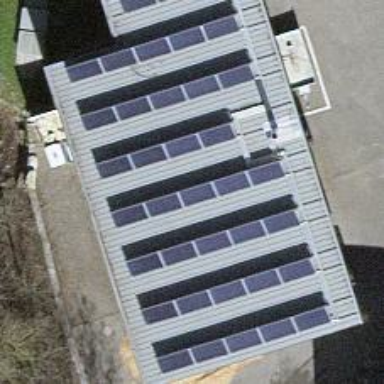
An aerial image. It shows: Solar power generator utilizing photovoltaic technology with solar photovoltaic panels.